Question: '''
Sub hh()
Dim sql As String
Dim rs As New ADODB.Recordset
Dim con As ADODB.Connection
Dim dbConnStr As String
dbConnStr = "Driver={MySQL ODBC 5.2 ANSI DRIVER}; SERVER=localhost; DATABASE=landscape; USER=root; PASSWORD=mypass;"
Set con = New ADODB.Connection
con.Open dbConnStr
sql = "SELECT 'Dong Jing Du ' AS tokyou"
rs.Open sql, con
Debug.Print rs!tokyou
rs.Close
Set rs = Nothing
con.Close
Set con = Nothing
End Sub
'''
Returns things like "Dong "

I've tried:
1. use adodb.stream to convert query string to utf8, or otherwise convert query result to unicode
2. excute "set names = unicode;" in query
3. add "charset=unicode;" in connection string while open database connection
but none of them works, could you please help me, thanks!
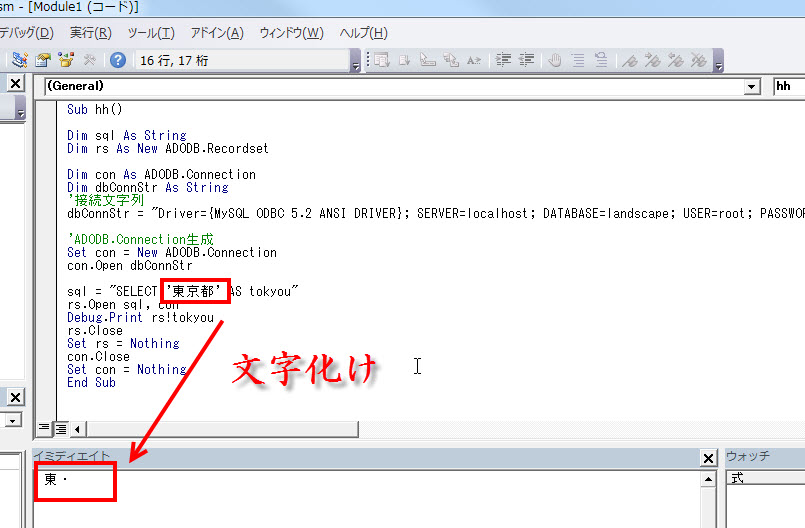
Answer: It looks like you are using UNICODE characters. Please note that the ODBC driver comes in two flavours: ANSI and UNICODE. The latter is more appropriate to your situation. Use 'MySQL ODBC UNICODE Driver' and you'll be good. Arigatou!